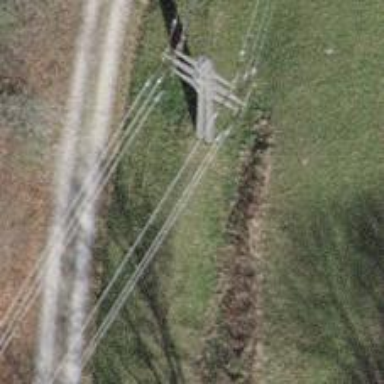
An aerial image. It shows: Power pole.